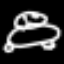
Label: frog